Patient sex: M
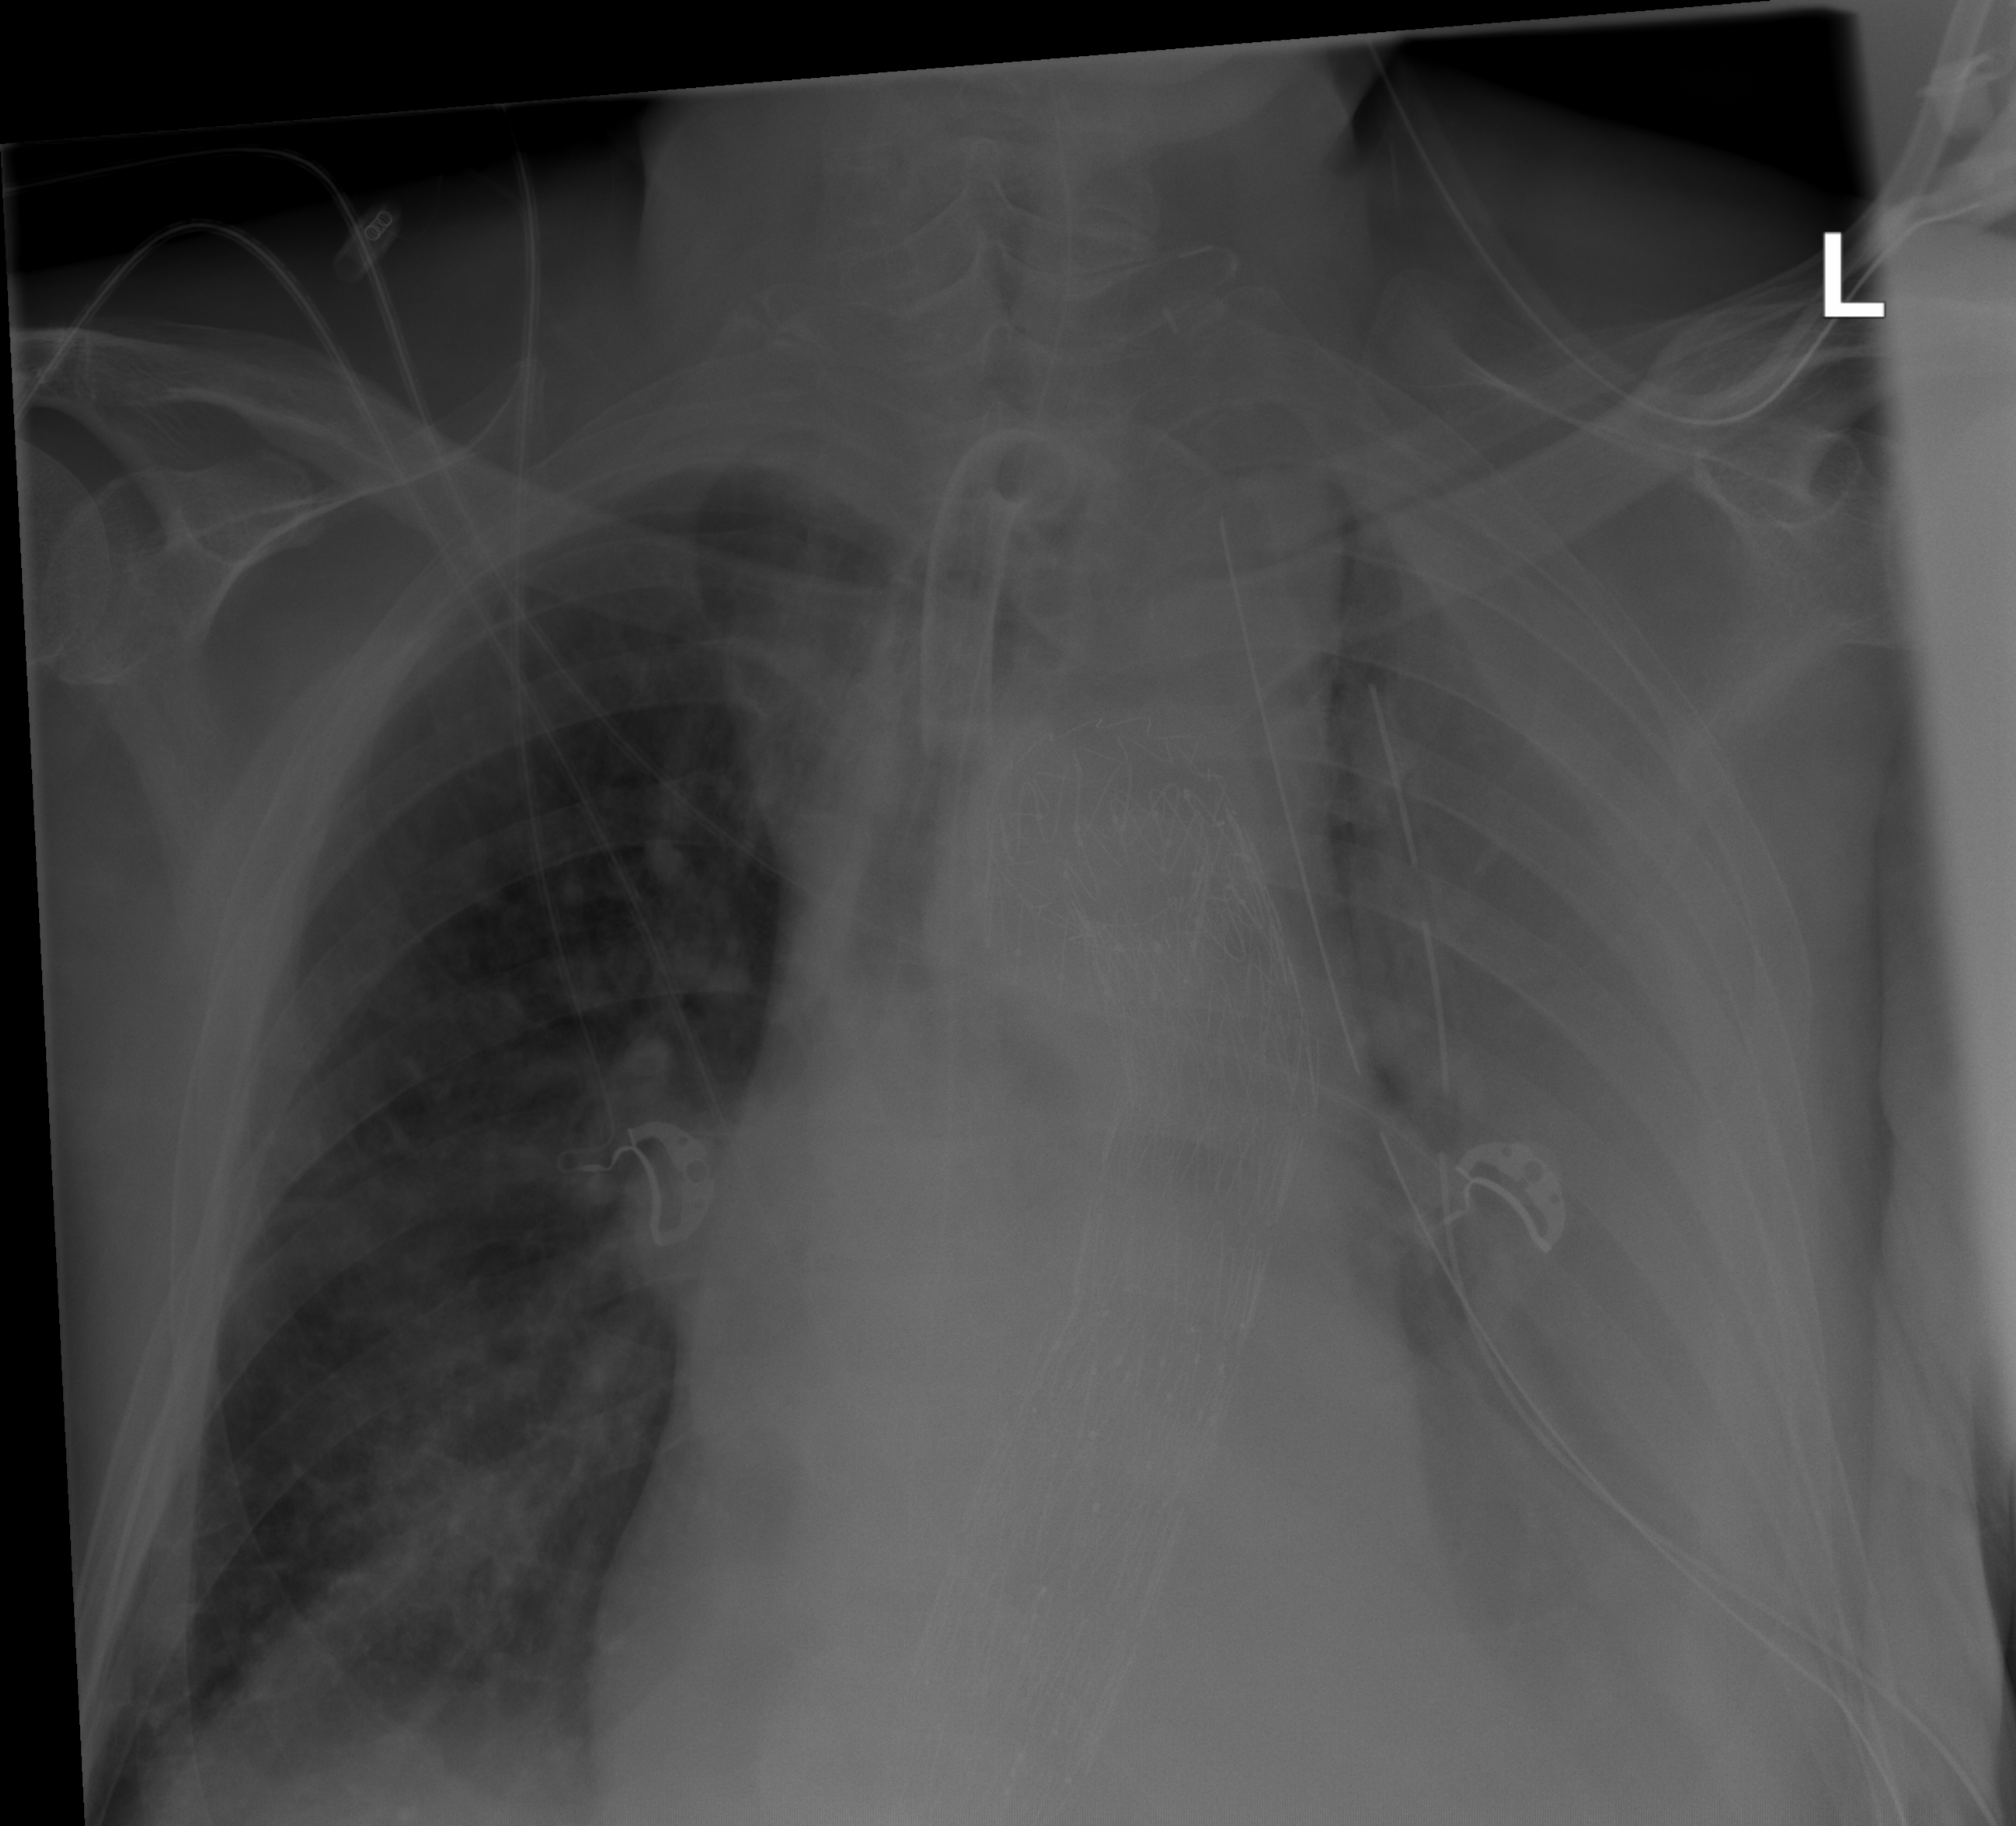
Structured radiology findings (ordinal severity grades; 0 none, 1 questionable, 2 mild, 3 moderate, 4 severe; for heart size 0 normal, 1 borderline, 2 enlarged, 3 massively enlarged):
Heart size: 1
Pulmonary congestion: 2
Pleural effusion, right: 0
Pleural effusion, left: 4
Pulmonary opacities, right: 2
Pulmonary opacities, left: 0
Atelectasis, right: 2
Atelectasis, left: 3